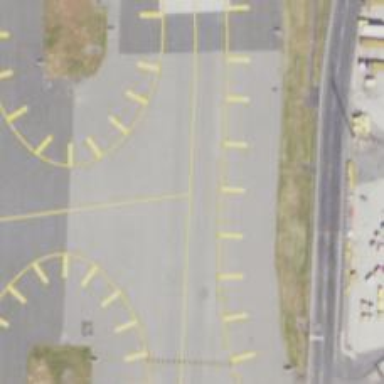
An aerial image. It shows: View of taxiway at the airport.